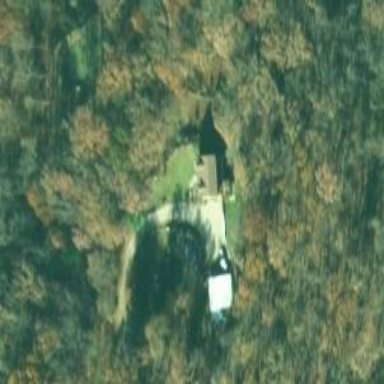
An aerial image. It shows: Driveway.